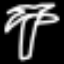
Label: palm tree